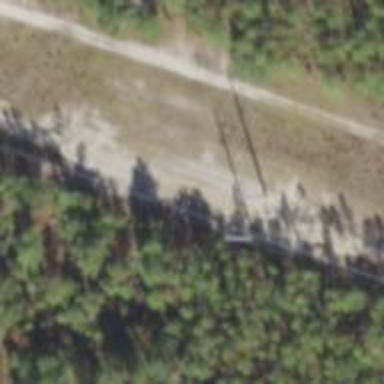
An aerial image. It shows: Power pole.